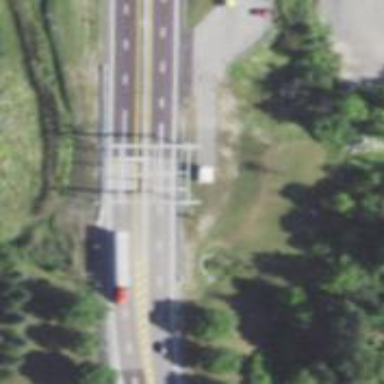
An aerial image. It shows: Toll gantry on the road.